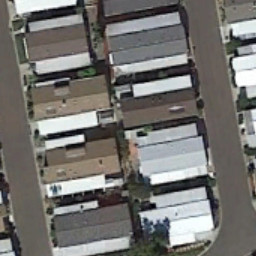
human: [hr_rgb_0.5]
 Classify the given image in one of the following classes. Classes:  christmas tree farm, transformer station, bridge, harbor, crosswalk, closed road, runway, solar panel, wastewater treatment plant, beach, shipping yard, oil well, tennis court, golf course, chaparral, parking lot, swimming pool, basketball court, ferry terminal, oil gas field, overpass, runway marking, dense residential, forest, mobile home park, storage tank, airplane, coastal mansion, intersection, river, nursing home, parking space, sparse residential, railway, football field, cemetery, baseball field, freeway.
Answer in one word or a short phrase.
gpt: mobile home park